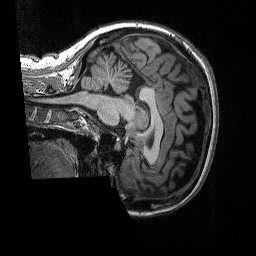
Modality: T1w
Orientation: sagittal
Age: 43
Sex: female
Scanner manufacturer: siemens
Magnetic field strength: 3 T
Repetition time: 2.3 s
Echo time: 0.00298 s